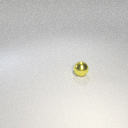
small yellow metal sphere